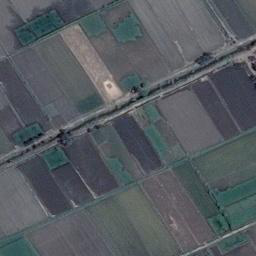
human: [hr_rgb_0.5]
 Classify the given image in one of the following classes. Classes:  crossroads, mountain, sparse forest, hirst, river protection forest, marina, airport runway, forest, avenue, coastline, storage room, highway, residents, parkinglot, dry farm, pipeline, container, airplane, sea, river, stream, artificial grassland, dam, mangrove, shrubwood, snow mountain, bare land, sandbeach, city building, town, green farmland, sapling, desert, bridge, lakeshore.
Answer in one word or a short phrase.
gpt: green farmland